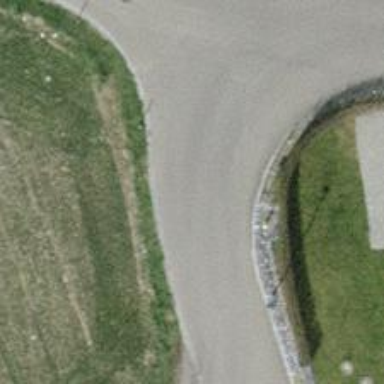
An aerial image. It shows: Residential road with asphalt surface.